Interaction volume radius: 5 \u00c5
Interaction volume height: 10 \u00c5
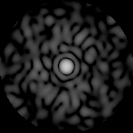
Disorder parameter: 0.7738